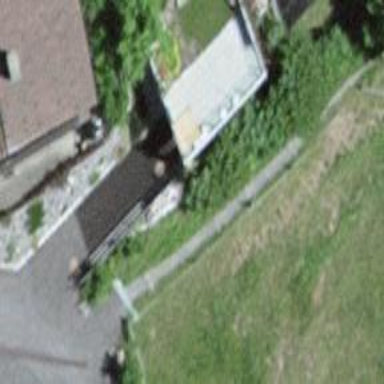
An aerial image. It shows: Garage building.